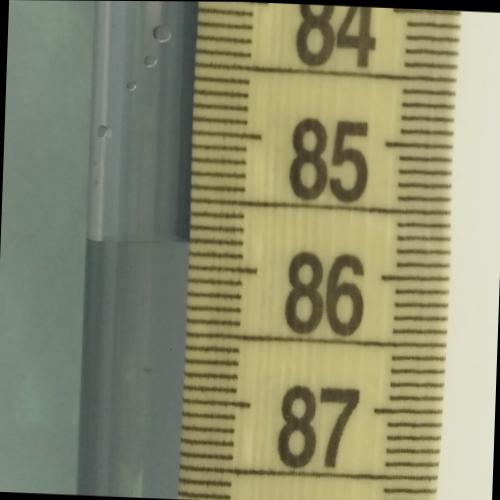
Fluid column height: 85.8 cm